Question: I have a scene that is rendered to texture via FBO and I am sampling it from a fragment shader, drawing regions of it using primitives rather than drawing a full-screen quad: I'm conserving resources by only generating the fragments I'll need.
To test this, I am issuing the exact same geometry as my texture-render, which means that the rasterization pattern produced should be exactly the same: When my fragment shader looks up its texture with the varying coordinate it was given it should match up perfectly with the other values it was given.
Here's how I'm giving my fragment shader the coordinates to auto-texture the geometry with my fullscreen texture:
'''
// Vertex shader
uniform mat4 proj_modelview_mat;
out vec2 f_sceneCoord;
void main(void) {
gl_Position = proj_modelview_mat * vec4(in_pos,0.0,1.0);
f_sceneCoord = (gl_Position.xy + vec2(1,1)) * 0.5;
}
'''
I'm working in 2D so I didn't concern myself with the perspective divide here. I just set the sceneCoord value using the clip-space position scaled back from [-1,1] to [0,1].
'''
uniform sampler2D scene;
in vec2 f_sceneCoord;
//in vec4 gl_FragCoord;
in float f_alpha;
out vec4 out_fragColor;
void main (void) {
//vec4 color = texelFetch(scene,ivec2(gl_FragCoord.xy - vec2(0.5,0.5)),0);
vec4 color = texture(scene,f_sceneCoord);
if (color.a == f_alpha) {
out_fragColor = vec4(color.rgb,1);
} else
out_fragColor = vec4(1,0,0,1);
}
'''
Notice I spit out a red fragment if my alpha's don't match up. The texture render sets the alpha for each rendered object to a specific index so I know what matches up with what.
Sorry I don't have a picture to show but it's very clear that my pixels are off by '(0.5,0.5)': I get a thin, one pixel red border around my objects, on their bottom and left sides, that pops in and out. It's quite "transient" looking. The giveaway is that it only shows up on the bottom and left sides of objects.
Notice I have a line commented out which uses 'texelFetch': This method works, and I no longer get my red fragments showing up. However I'd like to get this working right with 'texture' and normalized texture coordinates because I think more hardware will support that. Perhaps the real question is, is it possible to get this right without sending in my viewport resolution via a uniform? There's gotta be a way to avoid that!
Update: I tried shifting the texture access by half a pixel, quarter of a pixel, one hundredth of a pixel, it all made it worse and produced a solid border of wrong values all around the edges: It seems like my 'gl_Position.xy+vec2(1,1))*0.5' trick sets the right values, but sampling is just off by just a little somehow. This is quite strange... See the red fragments? When objects are in motion they shimmer in and out ever so slightly. It means the alpha values I set aren't matching up perfectly on those pixels.

It's not critical for me to get pixel perfect accuracy for that alpha-index-check for my actual application but this behavior is just not what I expected.
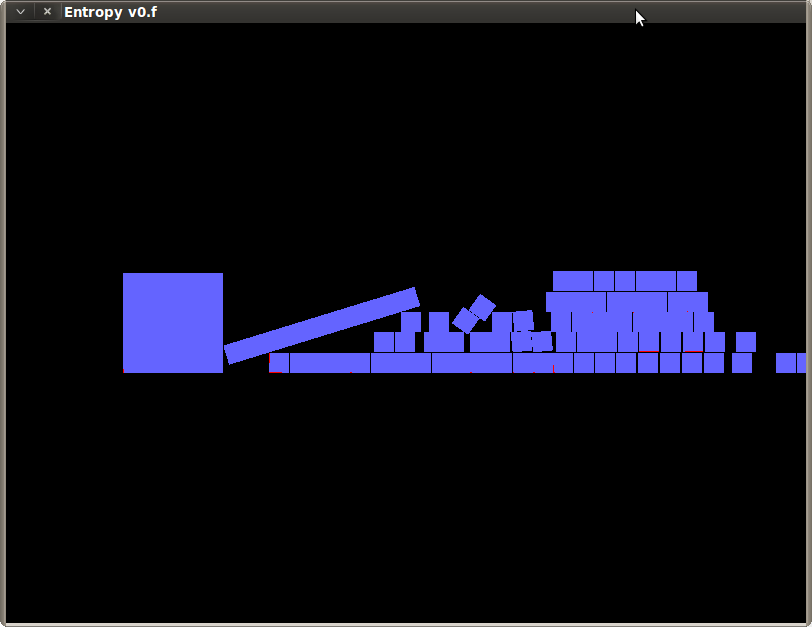
Answer: Well, first consider dropping that 'f_sceneCoord' varying and just using 'gl_FragCoord / screenSize' as texture coordinate (you already have this in your example, but the '-0.5' is rubbish), with 'screenSize' being a uniform (maybe pre-divided). This should work almost exact, because by default 'gl_FragCoord' is at the pixel center (meaning 'i+0.5') and OpenGL returns exact texel values when sampling the texture at the texel center ('(i+0.5)/textureSize').
This may still introduce very very very slight deviations form exact texel values (if any) due to finite precision and such. But then again, you will likely want to use a filtering mode of 'GL_NEAREST' for such one-to-one texture-to-screen mappings, anyway. Actually your exsiting 'f_sceneCoord' approach may already work well and it's just those small rounding issues prevented by 'GL_NEAREST' that create your artefacts. But then again, you still don't need that 'f_sceneCoord' thing.
Regarding the portability of 'texelFetch'. That function was introduced with GLSL 1.30 (~SM4/GL3/DX10-hardware, ~GeForce 8), I think. But this version is already required by the new 'in/out' syntax you're using (in contrast to the old 'varying/attribute' syntax). So if you're not gonna change these, assuming 'texelFetch' as given is absolutely no problem and might also be slightly faster than 'texture' (which also requires GLSL 1.30, in contrast to the old 'texture2D'), by circumventing filtering completely.